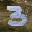
Label: 3